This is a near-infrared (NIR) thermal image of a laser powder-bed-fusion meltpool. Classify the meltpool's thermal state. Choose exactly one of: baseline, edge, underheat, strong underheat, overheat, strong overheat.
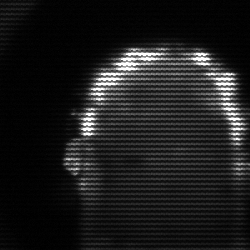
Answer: baseline